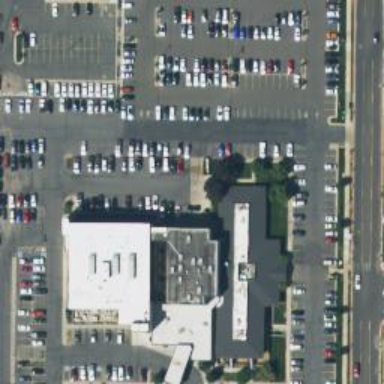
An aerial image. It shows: Pharmacy providing healthcare services.